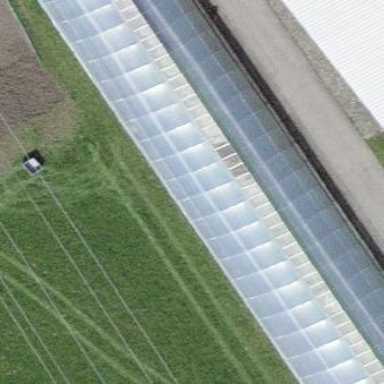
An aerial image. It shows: Greenhouse.